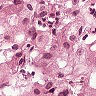
Metastatic tissue present: yes